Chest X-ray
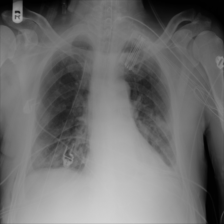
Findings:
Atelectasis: negative
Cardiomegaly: negative
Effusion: negative
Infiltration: positive
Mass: negative
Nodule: negative
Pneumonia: negative
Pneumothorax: negative
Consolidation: negative
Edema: negative
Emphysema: positive
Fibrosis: negative
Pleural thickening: negative
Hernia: negative